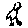
Label: bird